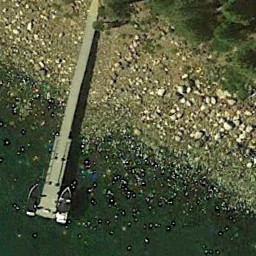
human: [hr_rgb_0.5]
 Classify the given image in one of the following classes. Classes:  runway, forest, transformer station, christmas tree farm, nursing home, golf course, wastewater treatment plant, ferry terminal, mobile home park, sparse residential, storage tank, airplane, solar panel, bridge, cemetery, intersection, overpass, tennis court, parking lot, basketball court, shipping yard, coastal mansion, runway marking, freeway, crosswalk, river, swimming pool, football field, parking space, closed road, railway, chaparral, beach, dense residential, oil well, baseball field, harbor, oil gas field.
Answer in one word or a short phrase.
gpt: ferry terminal